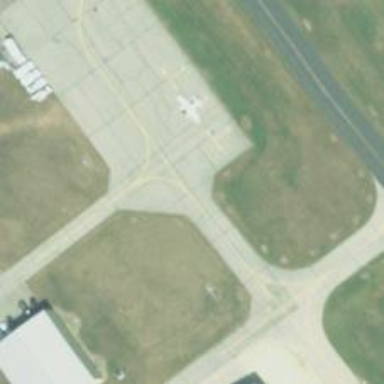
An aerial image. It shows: View of taxiway at the airport.